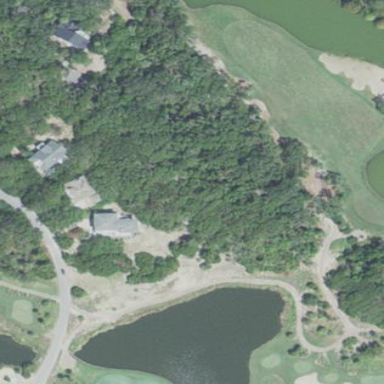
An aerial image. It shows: Grassy area designated as golf fairway.